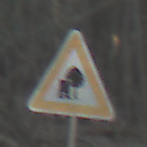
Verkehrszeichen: UnzureichendesLichtraumprofil
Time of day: SunriseSunset
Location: Outdoor (Nature)
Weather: Clear
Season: Winter
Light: Natural